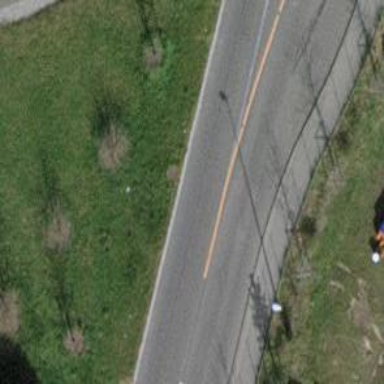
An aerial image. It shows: Unclassified asphalt road with sidewalk on the left.